Chest X-ray:
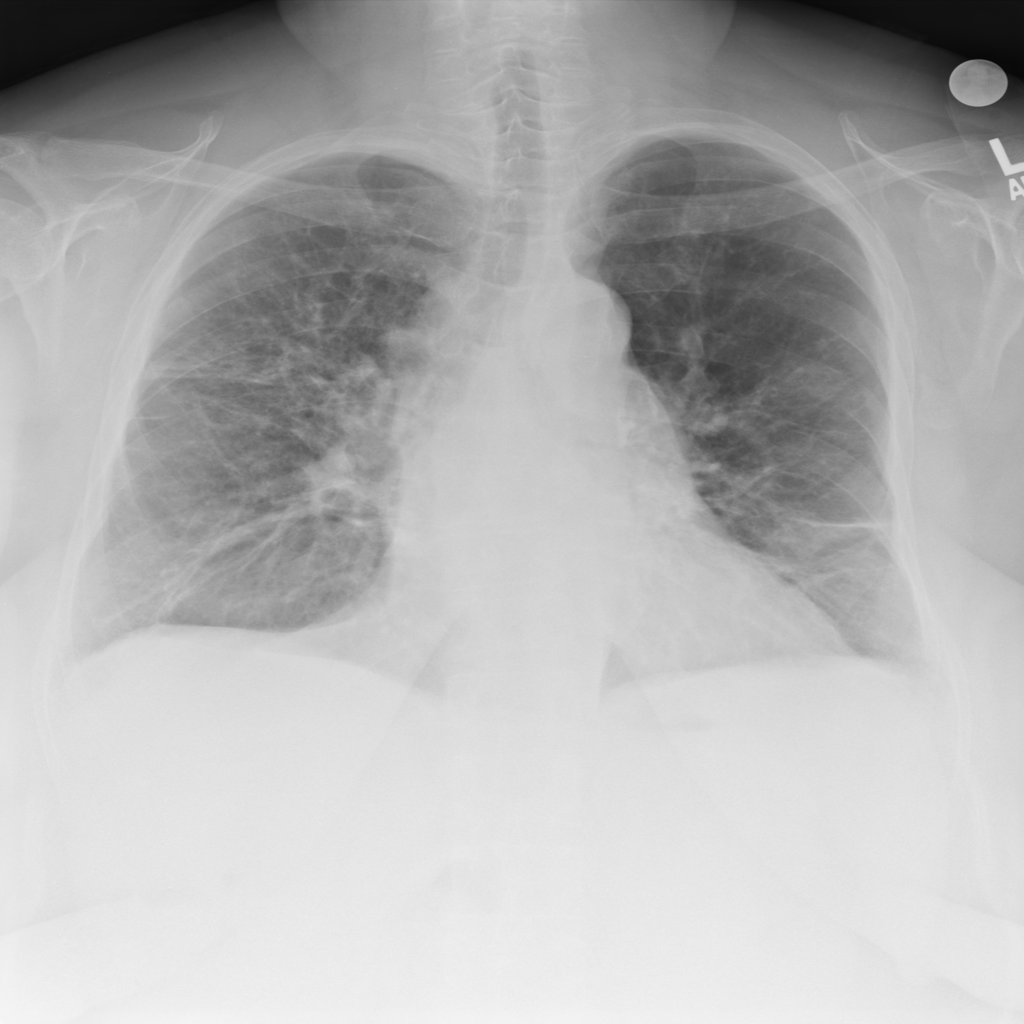
Findings: Fibrosis, Cardiomegaly, Emphysema
No abnormal finding: no